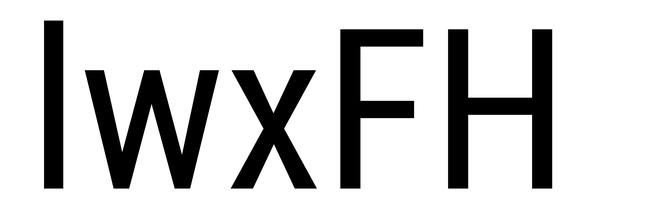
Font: Roboto_Condensed_Regular